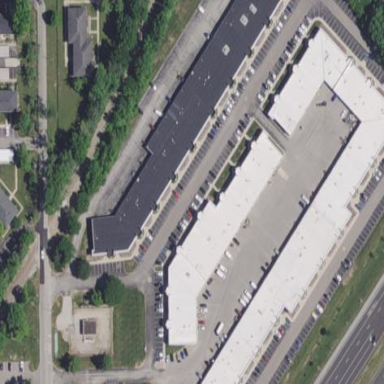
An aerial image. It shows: Parking area with asphalt surface.